Question: I was given a few dozen legacy SQL statements that are each hundred(s) of lines long. Each SQL is mapped to code with its own unique POCO in a shared 'Models' project.
For example, the SQL 'Select Name, Birthday From People' has an equivilent POCO in the 'Models' project:
'''
public class BirthdayPerson : SqlResultBase {
public string Name { get; set; }
public datetime Birthday { get; set; }
//SqlResultBase abstraction:
public string HardcodedSql { get {
return "Select Name, Birthday From People";
}}
}
'''
In my DAL, I have a generic SQL runner whose '<T>' represents the POCO for the SQL. So my business logic can call 'GetSqlResult<BirthdayPerson>()':
'''
public IEnumerable<T> GetSqlResult<T>() where T : SqlResultBase, new() {
return context.Database.SqlQuery<T>((new T()).HardcodedSql);
}
'''
The problem is that my 'Models' library is used across the application, and I don't want SQL exposed across the application in that HardcodedSql property.
This is the architecture I'm using:

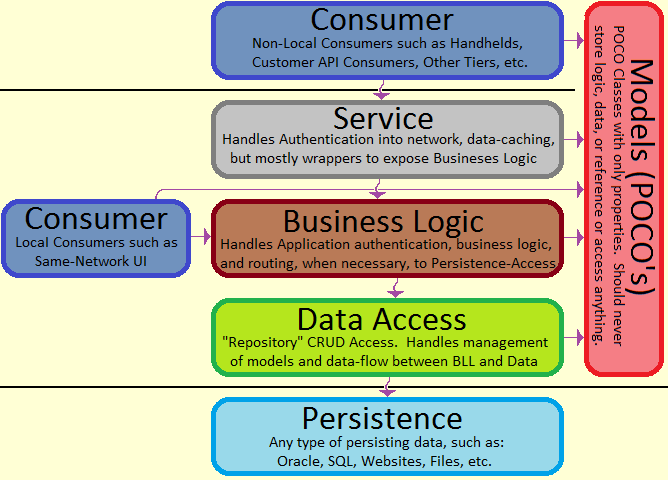
Answer: At first you have to separate your model (i.e. POCOs) from the SQL which actually belongs to the DAL. Inversion of Control is right way to do this. Instead of generic sql runner it is better to register mappings in the IoC container from abstract repositores (e.g. 'IRepository<MyPOCO>') to implementations that contain the SQLs.
To be more concrete, a possible solution:
- - - 'IRepository<MyPOCO1> => LegacyRepo<MyPOCO1>; IRepository<MyPOCO2> => LegacyRepo<MyPOCO2>; etc'